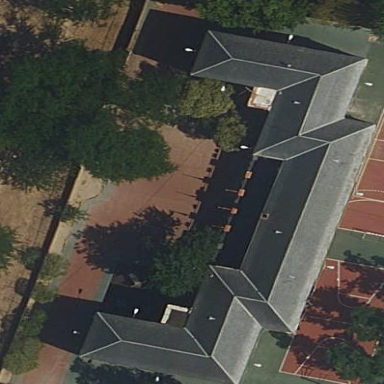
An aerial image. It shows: School building.